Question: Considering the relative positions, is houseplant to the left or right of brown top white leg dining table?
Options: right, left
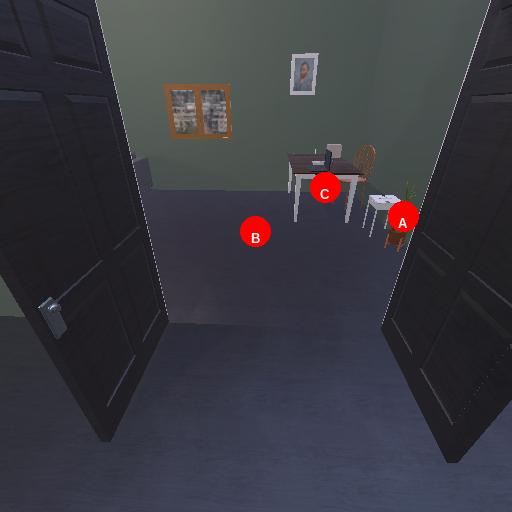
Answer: right